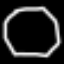
Label: octagon